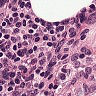
Metastatic tissue present: no